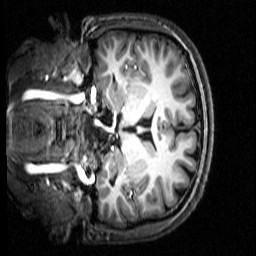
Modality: T1w
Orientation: coronal